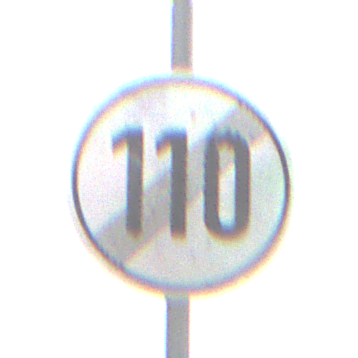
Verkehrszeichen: EndeGeschwindigkeit110
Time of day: MorningAfternoon
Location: Outdoor (Nature)
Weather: Overcast
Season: NotSpecified
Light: Natural